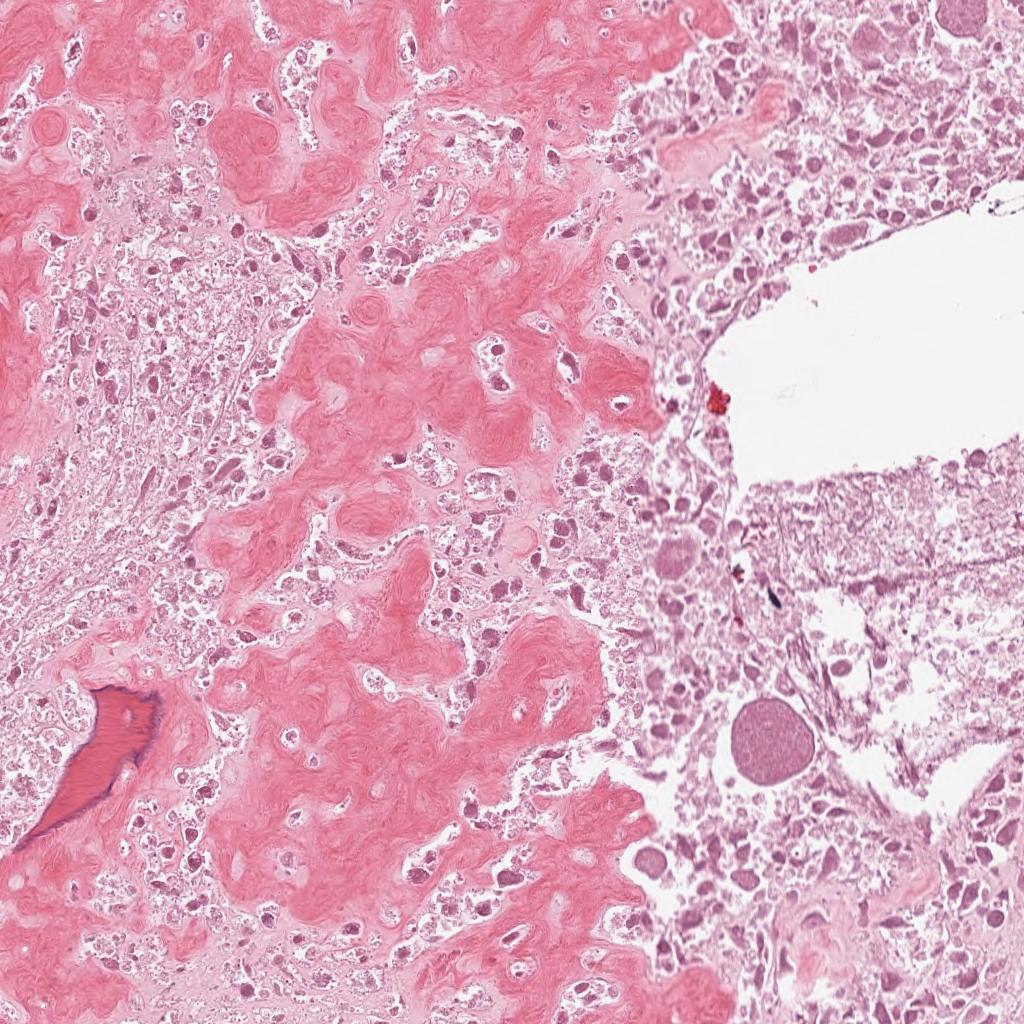
Label: Non-Viable-Tumor